Question: I'trying to display two lists inside my ScrollView. I found following solution: <URL>.
This solution works fine but I don't know how to handle click event on list items. It would be simple if I used ListView (onItemClick method with position parameter) but LinearLayout doesn't support the same functionality.
'''
<ScrollView xmlns:android="http://schemas.android.com/apk/res/android"
android:layout_height="fill_parent"
android:layout_width="match_parent"
android:orientation="vertical"
android:scrollbars="none"
android:background="@color/background_gray_light">
<LinearLayout
android:orientation="vertical"
android:layout_width="match_parent"
android:layout_height="match_parent">
// here should be view with infobox, not implemented yet //
<LinearLayout
android:id="@+id/story_list_inbox"
android:orientation="vertical"
android:layout_width="match_parent"
android:layout_height="wrap_content" />
<TextView
android:id="@+id/archive"
android:layout_width="match_parent"
android:layout_height="wrap_content"
android:paddingTop="8dp"
android:paddingBottom="8dp"
android:background="@color/actionbar_bg"
android:text="@string/archive"
android:textSize="16dp"
android:textColor="@color/text_gray"
android:gravity="center_horizontal" />
<LinearLayout
android:id="@+id/story_list_archive"
android:orientation="vertical"
android:layout_width="match_parent"
android:layout_height="wrap_content" />
</LinearLayout>
'''
'''
public class StoryListFragment extends Fragment {
public StoryListFragment() {}
@Override
public View onCreateView(LayoutInflater inflater, ViewGroup container,
Bundle savedInstanceState) {
View view = inflater.inflate(R.layout.fragment_story_list, container,
false);
TextView archiveText = (TextView) view.findViewById(R.id.archive);
archiveText.setText(archiveText.getText().toString().toUpperCase());
final List<Story> storyList = new ArrayList<Story>();
// filling the list ....
StoryListAdapter adapter = new StoryListAdapter(getActivity(), R.layout.story_list_item, storyList);
LinearLayout inbox = (LinearLayout) view.findViewById(R.id.story_list_inbox);
final int inboxCount = adapter.getCount();
for (int i = 0; i < inboxCount; i++) {
View item = adapter.getView(i, null, null);
inbox.addView(item);
}
/* archive */
// filling the list ....
LinearLayout archive = (LinearLayout) view.findViewById(R.id.story_list_archive);
final int archiveCount = adapter.getCount();
for (int i = 0; i < archiveCount; i++) {
View item = adapter.getView(i, null, null);
archive.addView(item);
}
return view;
}
}
'''
How should I make the LinearLayout list items clickable to be able to get the index of the clicked item?
Maybe I'm not even using the right solution, what I'm trying to achieve here is to create something like a message inbox, which consists of two lists - one for newest messages and the second one for the archived messages. I also want to display some content on the top of the lists, so I put it all inside a ScrollView. It should look like this:

'''
for (int i = 0; i < inboxCount; i++) {
final int index = i;
View item = adapter.getView(i, null, null);
item.setOnClickListener(new OnClickListener() {
public void onClick(View v) {
System.out.println("Clicked " + index);
startActivity(new Intent(v.getContext(), StoryIntroActivity.class));
}
});
inbox.addView(item);
}
'''
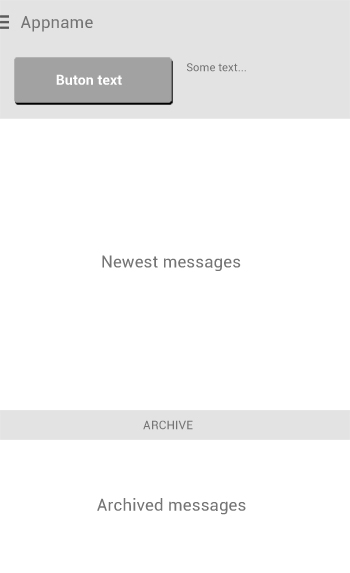
Answer: The solution is to set the onClickListener to dynamically created view like this:
'''
for (int i = 0; i < inboxCount; i++) {
final int index = i;
View item = adapter.getView(i, null, null);
item.setOnClickListener(new OnClickListener() {
public void onClick(View v) {
System.out.println("Clicked " + index);
startActivity(new Intent(v.getContext(), StoryIntroActivity.class));
}
});
inbox.addView(item);
}
'''